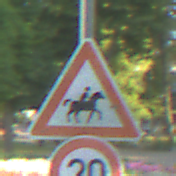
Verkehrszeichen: ReiterLinks
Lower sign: Geschwindigkeit20
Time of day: SunriseSunset
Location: Outdoor (Suburban)
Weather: PartlyCloudy
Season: NotSpecified
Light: Natural